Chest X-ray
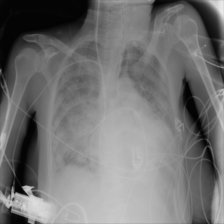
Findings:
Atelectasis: negative
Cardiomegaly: negative
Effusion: positive
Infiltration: negative
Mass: negative
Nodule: negative
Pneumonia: negative
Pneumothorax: negative
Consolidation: negative
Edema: negative
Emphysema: negative
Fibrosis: negative
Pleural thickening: negative
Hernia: negative